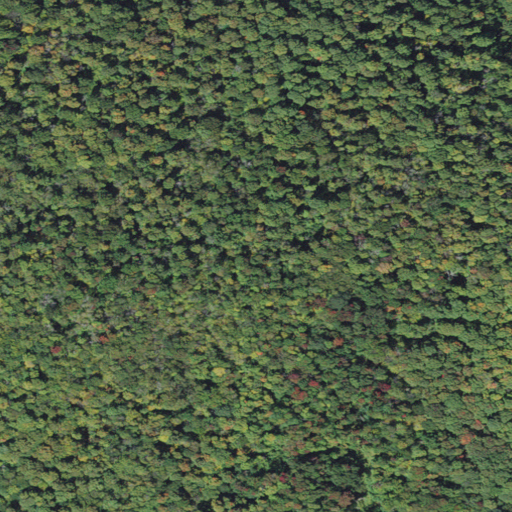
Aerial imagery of mountain in Vermont named Waste Hill containing deciduous forest and mixed forest